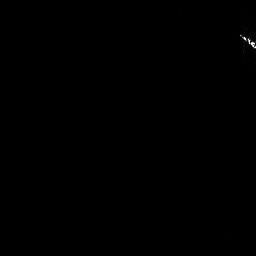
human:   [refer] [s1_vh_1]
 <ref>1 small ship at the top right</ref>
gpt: <box>[[91, 11, 99, 18, 0]]</box>